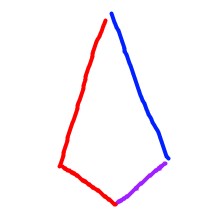
Shape: kite